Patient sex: M
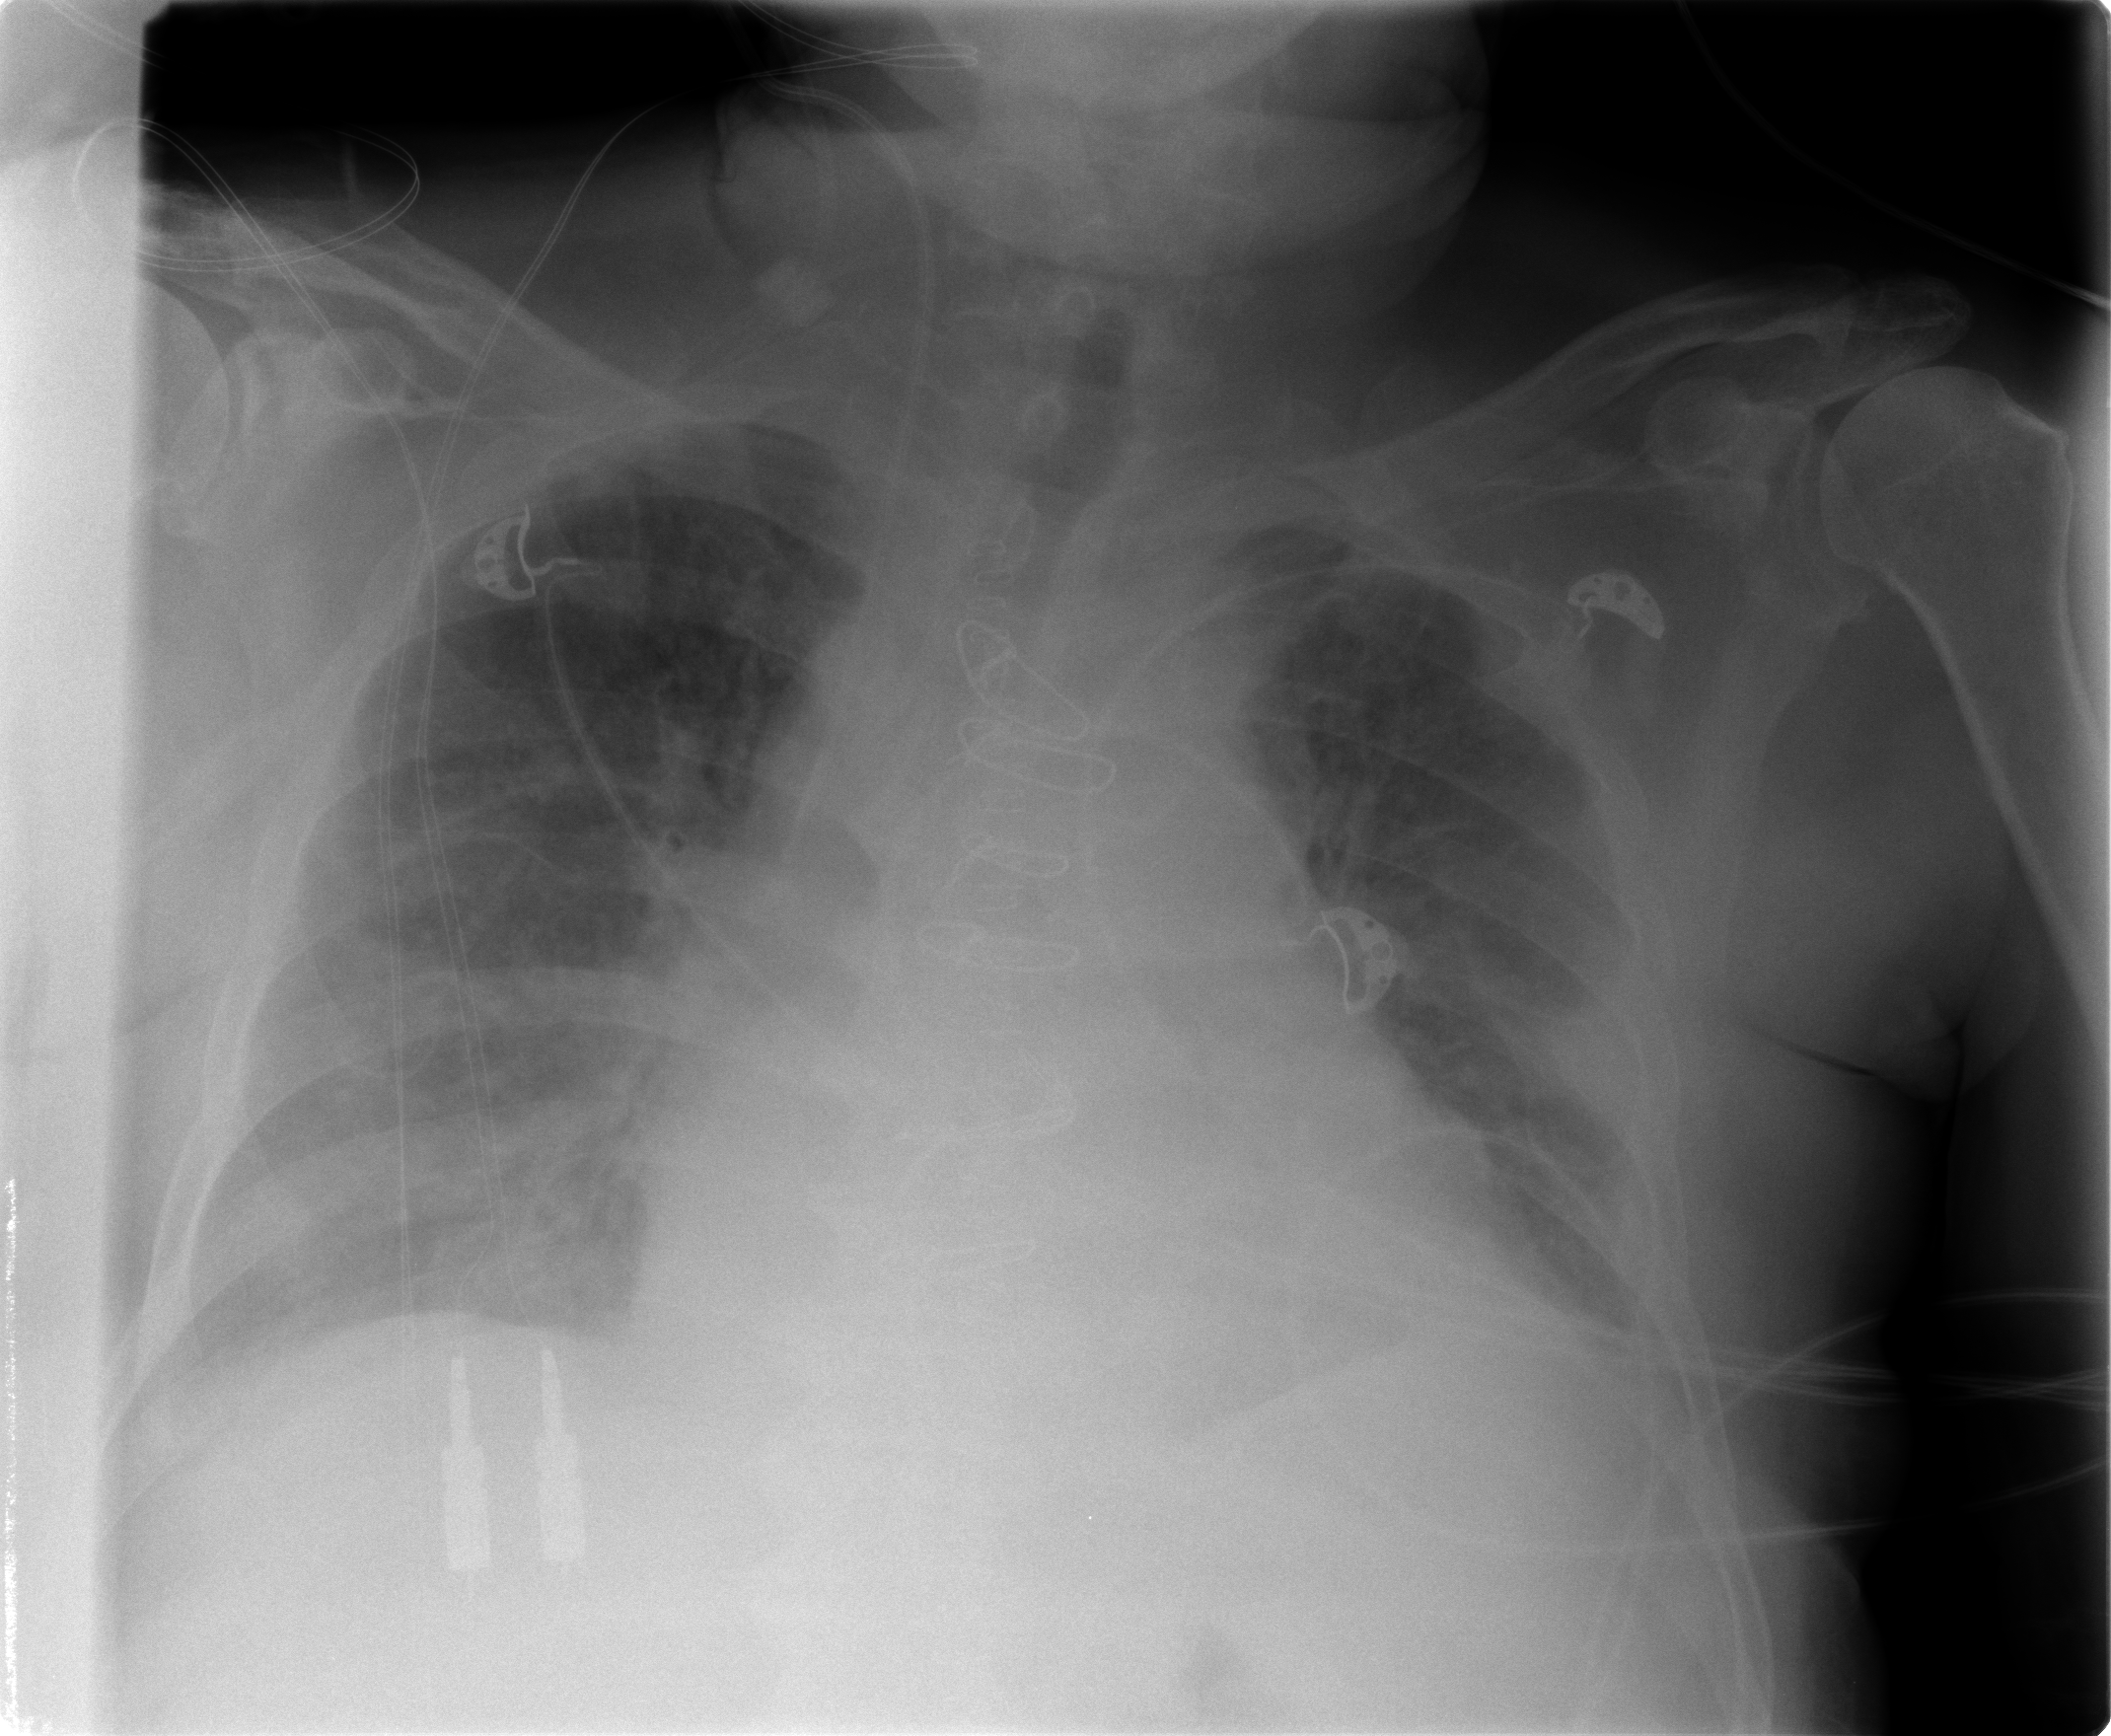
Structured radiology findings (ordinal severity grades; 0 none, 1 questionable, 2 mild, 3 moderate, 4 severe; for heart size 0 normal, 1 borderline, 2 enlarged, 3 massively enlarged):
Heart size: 2
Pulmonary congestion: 2
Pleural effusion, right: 0
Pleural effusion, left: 0
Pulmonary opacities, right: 2
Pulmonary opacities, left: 1
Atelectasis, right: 2
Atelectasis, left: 2